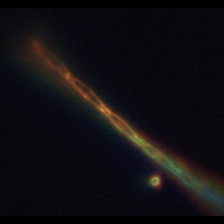
Taxon: Psuedo-nitzschia
Group: Diatoms